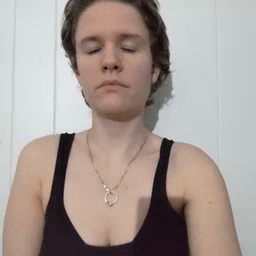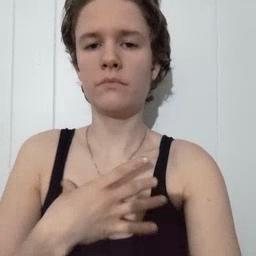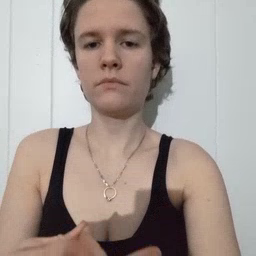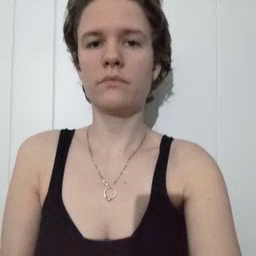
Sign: like